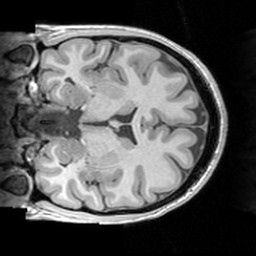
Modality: T1w
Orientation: coronal
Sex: female
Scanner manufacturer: siemens
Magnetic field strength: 3 T
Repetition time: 1.63 s
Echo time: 0.00311 s